Field crop: maize
Growth stage: 2
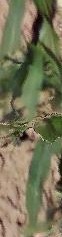
Species: maize